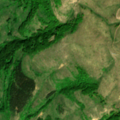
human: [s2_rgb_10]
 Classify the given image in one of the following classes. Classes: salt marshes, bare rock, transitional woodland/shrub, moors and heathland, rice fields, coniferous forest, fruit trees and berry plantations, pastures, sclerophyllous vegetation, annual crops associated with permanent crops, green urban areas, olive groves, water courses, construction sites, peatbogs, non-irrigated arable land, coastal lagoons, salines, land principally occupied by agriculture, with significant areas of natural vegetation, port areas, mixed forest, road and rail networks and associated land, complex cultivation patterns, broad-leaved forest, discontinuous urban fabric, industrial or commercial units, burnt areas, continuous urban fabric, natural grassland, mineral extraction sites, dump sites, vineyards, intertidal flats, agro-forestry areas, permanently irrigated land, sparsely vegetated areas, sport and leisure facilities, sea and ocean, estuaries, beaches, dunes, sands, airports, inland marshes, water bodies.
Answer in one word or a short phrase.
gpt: broad-leaved forest, natural grassland, transitional woodland/shrub